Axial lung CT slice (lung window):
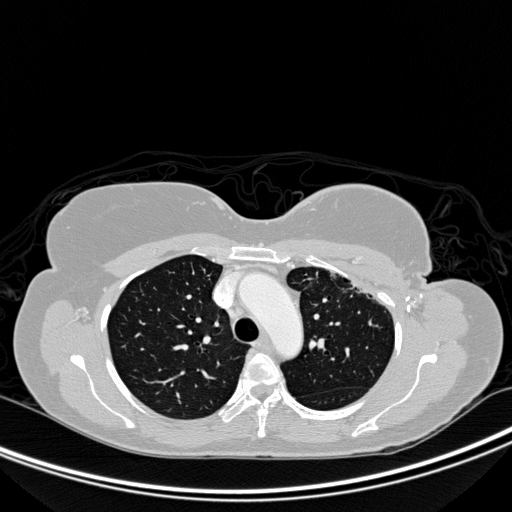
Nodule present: no